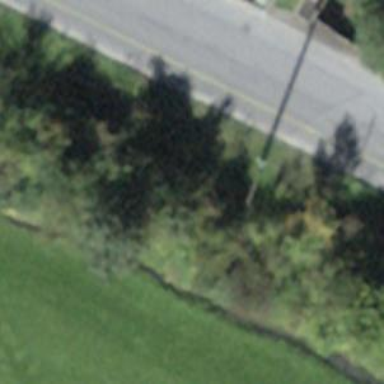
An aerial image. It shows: Culvert tunnel.